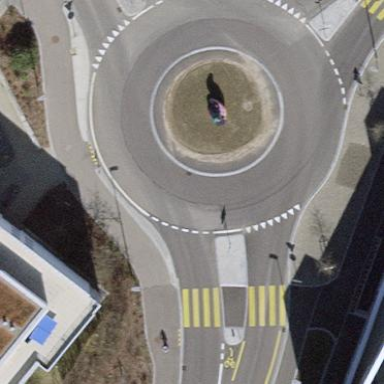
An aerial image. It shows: Tertiary road with asphalt surface leading to roundabout junction.